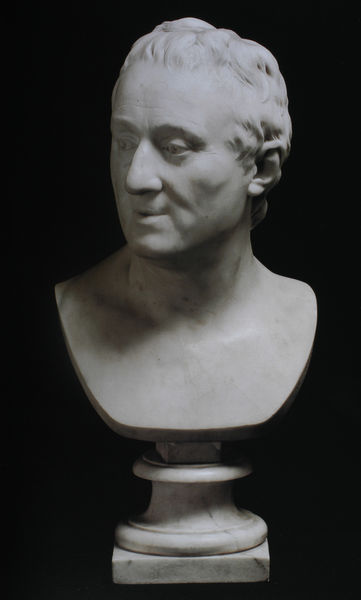
Titel: Denis Diderot
Künstler: Jean-Antoine Houdon
Standort: Versailles
Institution: Musée National du Château de Versailles et de Trianon
Schlagwörter: dunkel, haut, kopf, mann, schatten, weiß, brust, frankreich, frisur, grau, haar, hell, hintergrund, licht, marmor, mund, nase, ohr, profil, schwarz, stirn, säule, blick, alt, augen, barock, falten, gesicht, sockel, stein, bildnis, hals, herr, portrait, porträt, auge, haare, klassizismus, augenbrauen, brustbild, kinn, lippen, locken, ohren, potrait, renaissance, schulter, schultern, rund, skulptur, statue, lächeln, wangen, wellen, man, nacken, kaiser, falte, sprechen, dichter, ernst, poet, schmal, brauen, büste, pupillen, seitenansicht, socke, bildhauerei, bronze, glatt, plastik, plinthe, wange, marmoriert, geschlossen, foto, fotografie, lachen, offen, antike, links, denkmal, torso, dreiviertel, schiller, stirnfalten, älter, bildniss, visage, rom, kapitell, photo, seitenblick, wangenknochen, halbprofil, rasiert, portät, farbfoto, antik, griechisch, adern, kaiserzeit, museum, basis, freundlich, aufklärung, postament, gips, goethe, klassik, grieche, menschlich, gewellt, dekolte, römisch, mamor, plinte, bildhauer, caesar, senator, lebendig, muns, römisches reich, wülste, fisur, houdon, bernini, mud, gelockt, vollplastisch, marmorl, fototgrafie, ceasar, wngen, zahnlos, marmorbüste, renaissnace, schadow, diderot, replik, porträtbüste, gewellte haare, gibs, cicero, plithe, wngenknochen, schütteres haar, halbprfil, bernnini, caiser, cäsarenbüste, fünfzigjährig, nach der antike, nach rechts gewandt, pierre houdon, zerfurchte stirn, sympatisch, spöttisch, or, gipps, momor, römische nase, freundliches lächeln, klassische nase, freundlicher blick